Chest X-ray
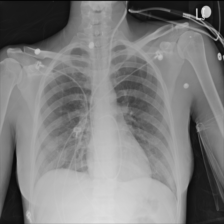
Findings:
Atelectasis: negative
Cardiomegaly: negative
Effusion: negative
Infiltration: negative
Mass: negative
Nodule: negative
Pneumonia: negative
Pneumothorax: negative
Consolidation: negative
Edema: negative
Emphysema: negative
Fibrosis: negative
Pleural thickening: negative
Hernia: negative